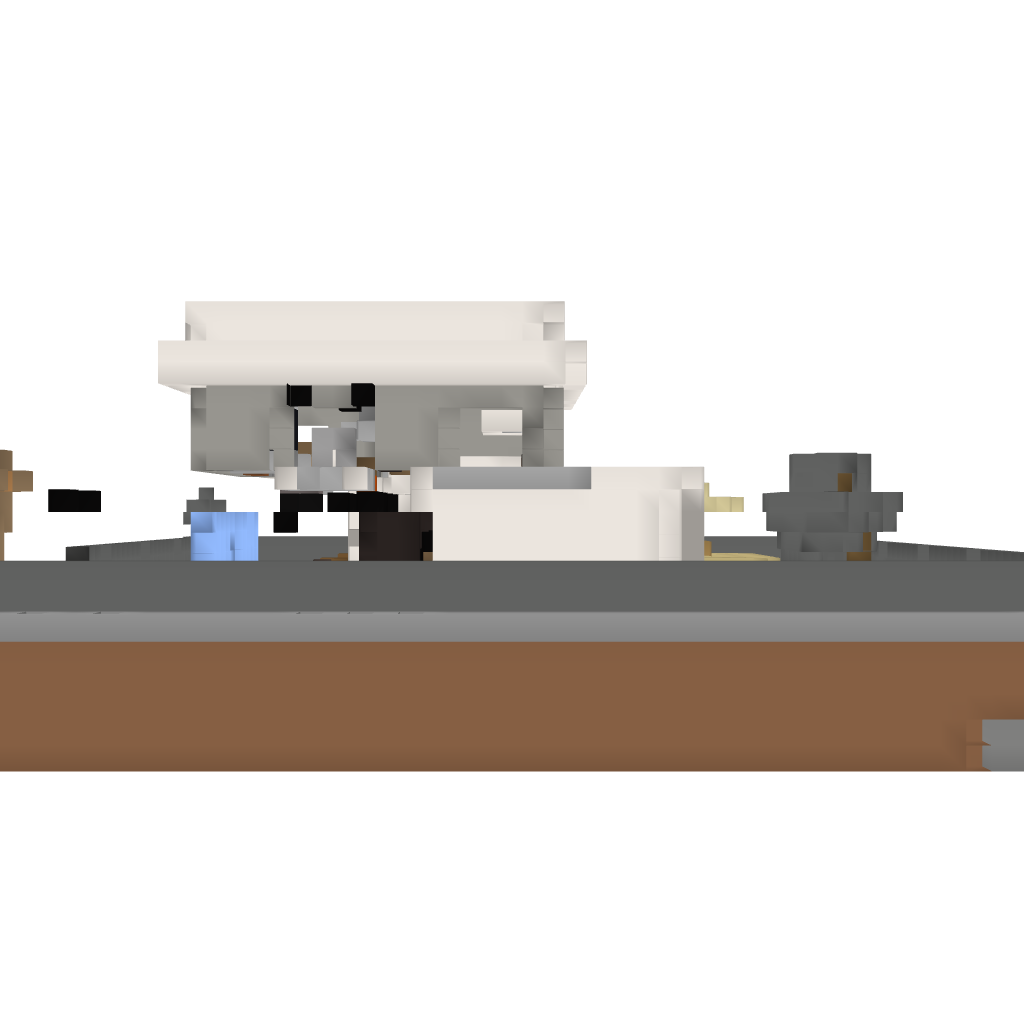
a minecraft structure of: Swimming pool house